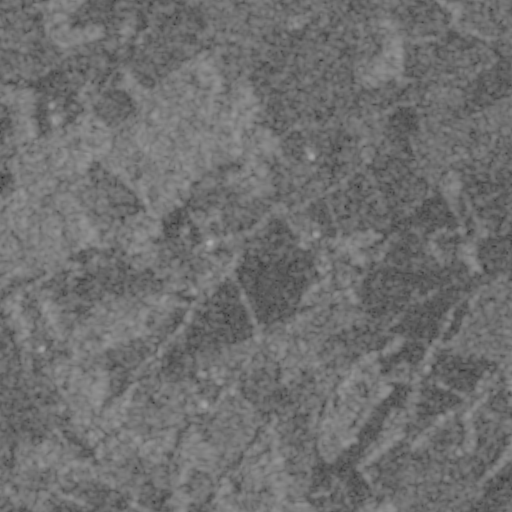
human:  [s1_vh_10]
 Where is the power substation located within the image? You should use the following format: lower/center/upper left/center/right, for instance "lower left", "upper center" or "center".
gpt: The power substation is located in the lower left of the image.
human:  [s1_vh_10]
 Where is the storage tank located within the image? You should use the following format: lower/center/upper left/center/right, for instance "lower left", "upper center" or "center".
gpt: The storage tank is located in the center right of the image.
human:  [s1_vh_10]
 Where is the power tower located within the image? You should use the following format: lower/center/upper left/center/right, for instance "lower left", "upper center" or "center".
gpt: There is no power tower in the image.

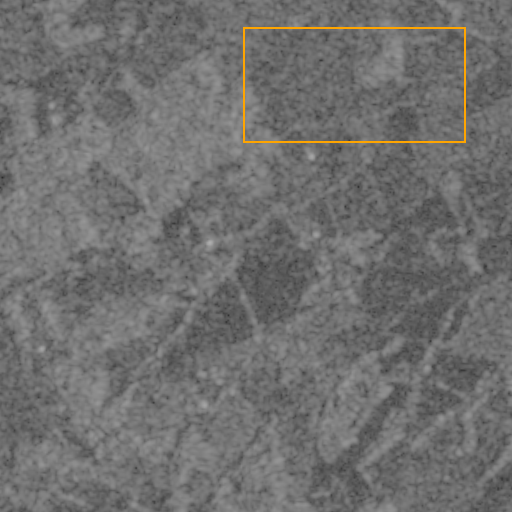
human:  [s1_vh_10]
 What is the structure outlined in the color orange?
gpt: The structure outlined in orange is a crop field.
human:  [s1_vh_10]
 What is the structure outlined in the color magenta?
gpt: There is no magenta outline.